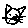
Label: cat